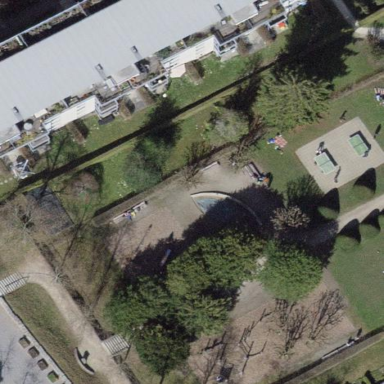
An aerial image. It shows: Playground area for leisure activities on the land.